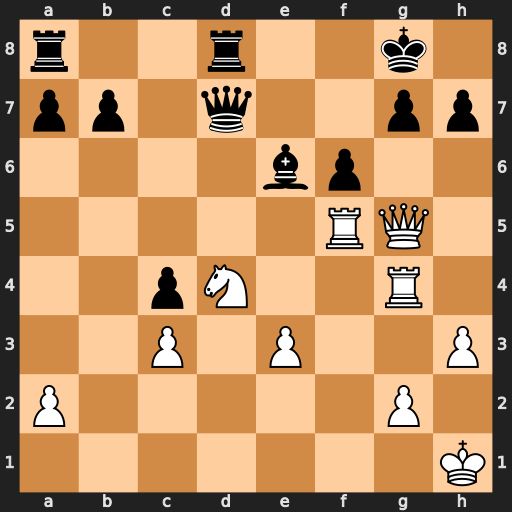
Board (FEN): r2r2k1/pp1q2pp/4bp2/5RQ1/2pN2R1/2P1P2P/P5P1/7K
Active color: w
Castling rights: -
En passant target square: -
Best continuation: Qxf6 Bxf5 Nxf5 Kh8 Rxg7